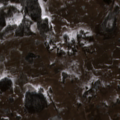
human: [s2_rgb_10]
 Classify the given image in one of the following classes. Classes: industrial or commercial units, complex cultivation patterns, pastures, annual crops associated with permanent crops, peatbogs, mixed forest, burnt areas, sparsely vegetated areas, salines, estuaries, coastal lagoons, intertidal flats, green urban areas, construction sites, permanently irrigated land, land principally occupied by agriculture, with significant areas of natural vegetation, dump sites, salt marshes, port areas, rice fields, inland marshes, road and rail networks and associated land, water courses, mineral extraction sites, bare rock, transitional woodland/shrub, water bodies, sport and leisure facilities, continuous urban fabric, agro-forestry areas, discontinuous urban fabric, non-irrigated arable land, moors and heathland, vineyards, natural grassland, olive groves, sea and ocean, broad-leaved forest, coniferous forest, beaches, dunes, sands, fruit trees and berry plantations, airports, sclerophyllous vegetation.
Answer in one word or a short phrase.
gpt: non-irrigated arable land, pastures, complex cultivation patterns, broad-leaved forest